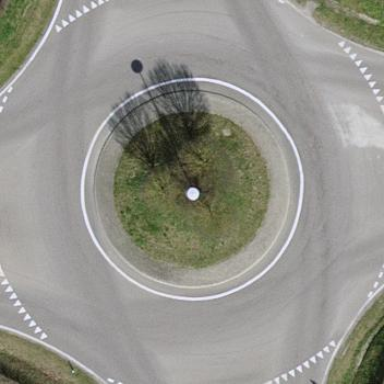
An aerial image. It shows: Secondary road with asphalt surface leading to roundabout.